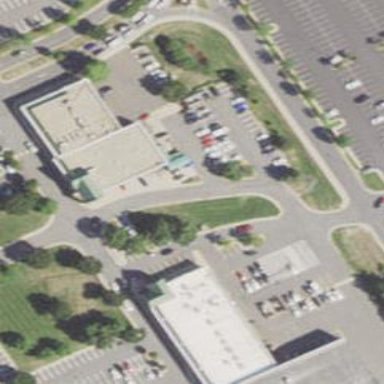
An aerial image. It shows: Car repair shop located in building.